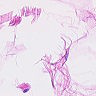
Metastatic tissue present: no